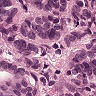
Metastatic tissue present: yes